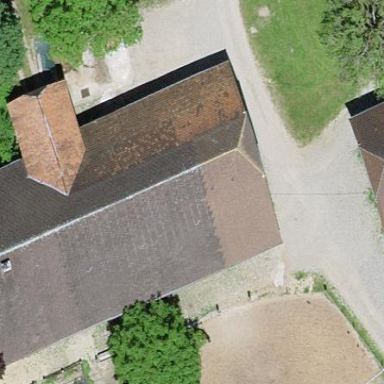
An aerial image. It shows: Farm building.